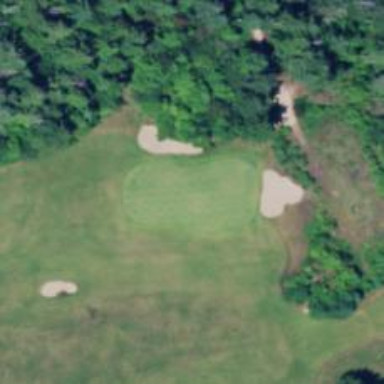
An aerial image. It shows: Golf hole.